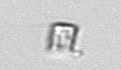
Label: Bacillariophyceae_morphotype1